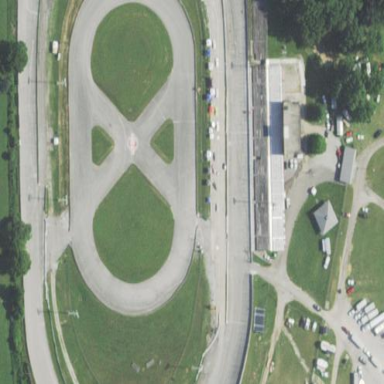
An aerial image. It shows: Raceway for motor sports.